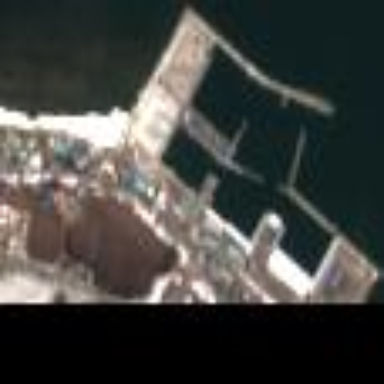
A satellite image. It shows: Industrial area designated for port activities.